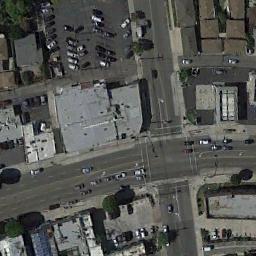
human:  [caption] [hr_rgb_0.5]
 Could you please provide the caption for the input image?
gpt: An intersection with normal traffic is between some dense buildings .

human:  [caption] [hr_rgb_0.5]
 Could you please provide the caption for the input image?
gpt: Cars stopped in different directions at the intersection .

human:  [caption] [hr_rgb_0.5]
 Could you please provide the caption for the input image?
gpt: There are many buildings of different shapes and sizes beside the intersection .

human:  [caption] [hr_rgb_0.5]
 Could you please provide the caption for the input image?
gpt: There are several moving vehicles on the road at the intersection, There are many buildings and some trees around the intersection, And many cars are parked in the open space beside the intersection .

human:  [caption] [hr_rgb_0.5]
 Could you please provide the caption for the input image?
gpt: There are some gray buildings and a parking lot beside the intersection .